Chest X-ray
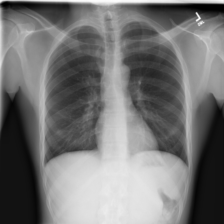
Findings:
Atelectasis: negative
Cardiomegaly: negative
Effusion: negative
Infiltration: negative
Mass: negative
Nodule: negative
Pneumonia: negative
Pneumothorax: negative
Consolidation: negative
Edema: negative
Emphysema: negative
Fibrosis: negative
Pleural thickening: negative
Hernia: negative